Question: This is how I sit with a little problem that I can not take it away as has the red arrow and can not be right in the green arrow, how do I do it?, Hope you can help me further
I want the RED AWAY!
and the Greens I would be right, for example write something else or look like;)
You can see it here

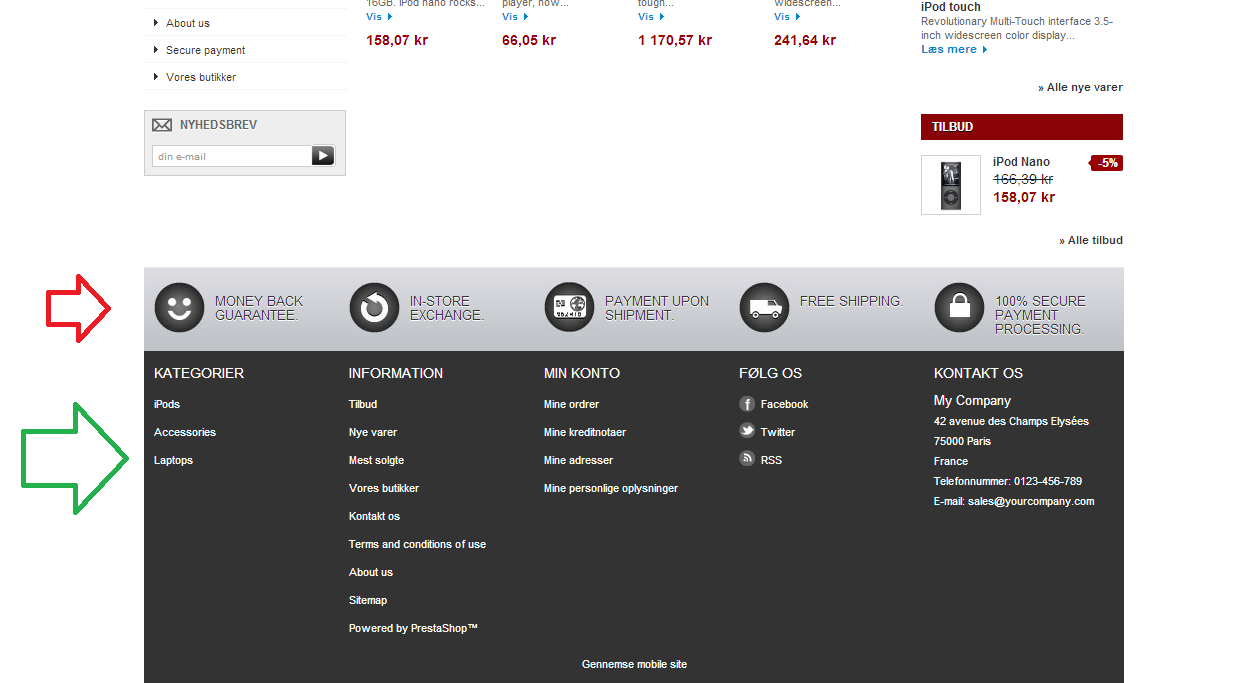
Answer: The red arrow is a module called "blockreinsurance". You can override this content by creating a template to the right folder :
"themes/mytheme/modules/blockreinsurance/blockreinsurance.tpl"
The green arrow is a mix of the footer and other modules, the easiest way to find out is to look at the source code, most of them have a comment before the block saying which module it is.